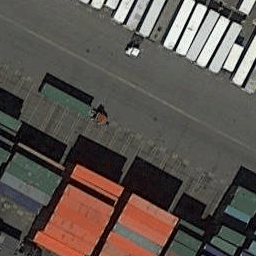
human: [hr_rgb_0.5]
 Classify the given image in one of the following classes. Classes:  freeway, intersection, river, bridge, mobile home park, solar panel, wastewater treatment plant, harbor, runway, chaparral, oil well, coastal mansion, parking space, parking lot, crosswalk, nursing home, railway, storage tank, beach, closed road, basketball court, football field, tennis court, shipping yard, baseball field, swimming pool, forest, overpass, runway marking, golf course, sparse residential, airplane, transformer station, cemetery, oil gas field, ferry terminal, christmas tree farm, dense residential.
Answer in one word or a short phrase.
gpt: shipping yard